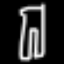
Label: pants